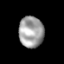
Tissue: lung
Cell type: T cells
Senescence score: 0.1318
Nuclear area (px): 751
Mean DAPI intensity: 161.675